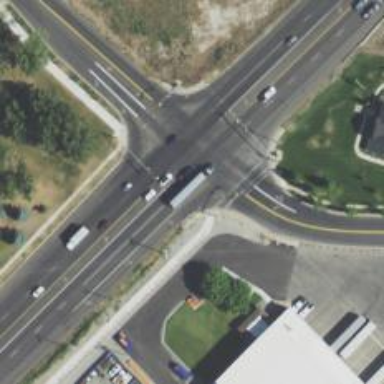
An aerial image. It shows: Crossing road.